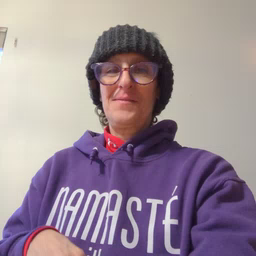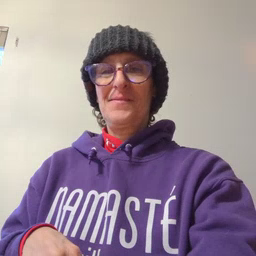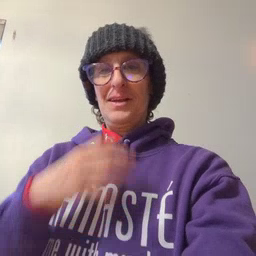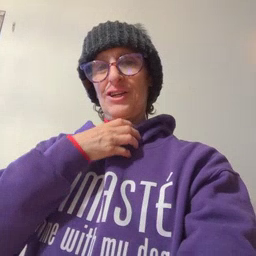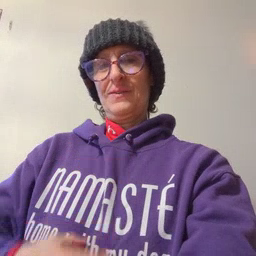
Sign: hungry